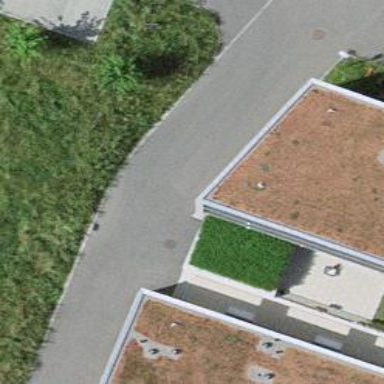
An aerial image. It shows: Parking entrance.